Field crop: maize
Growth stage: 2
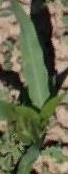
Species: maize